Question: I have searched for a bit now, but i'm not able to find a way to autogenerate data from a XML Schema programmatically. Lets say I have this XML schema:
'''
<xs:element xmlns:xs="http://www.w3.org/2001/XMLSchema" name ="Persons">
<xs:complexType>
<xs:sequence>
<xs:element name="Person">
<xs:complexType>
<xs:sequence>
<xs:element name="FirstName" type="xs:string" />
<xs:element name="LastName" type="xs:string" />
</xs:sequence>
</xs:complexType>
</xs:element>
</xs:sequence>
</xs:complexType>
</xs:element>
'''
I am able to create a XML from this using the VS function "Generate Sample XML"

Is there a way to do this programmatically?
Edit: To specify. I do not want to create all the objects and insert data programmatically myself. I would like for it to create the objects and attributes automatically just like the "Generate Sample XML" in VS. The reason for this is that i would like to change the XSD without having to do anything about xml sample generation.
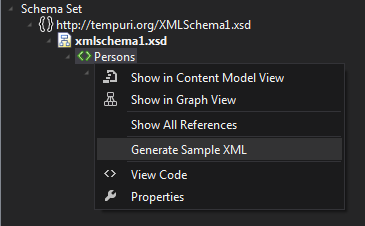
Answer: after doing some searching. I have found a <URL> that have implemented a xml sample generator. I created a test solution and imported the classes. Then i deleted the XmlGen.cs file and created my own main method. The output will be based on the root element.
'''
public static void Main(string[] args)
{
using (var stream = new MemoryStream(File.ReadAllBytes("schema.xsd")))
{
var schema = XmlSchema.Read(XmlReader.Create(stream ), null);
var gen = new XmlSampleGenerator(schema, new XmlQualifiedName("rootElement"));
gen.WriteXml(XmlWriter.Create(@"c: emputogen.xml"));
Console.WriteLine("Autogenerated file is here : c: emputogen.xml");
}
}
'''